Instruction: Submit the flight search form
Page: home
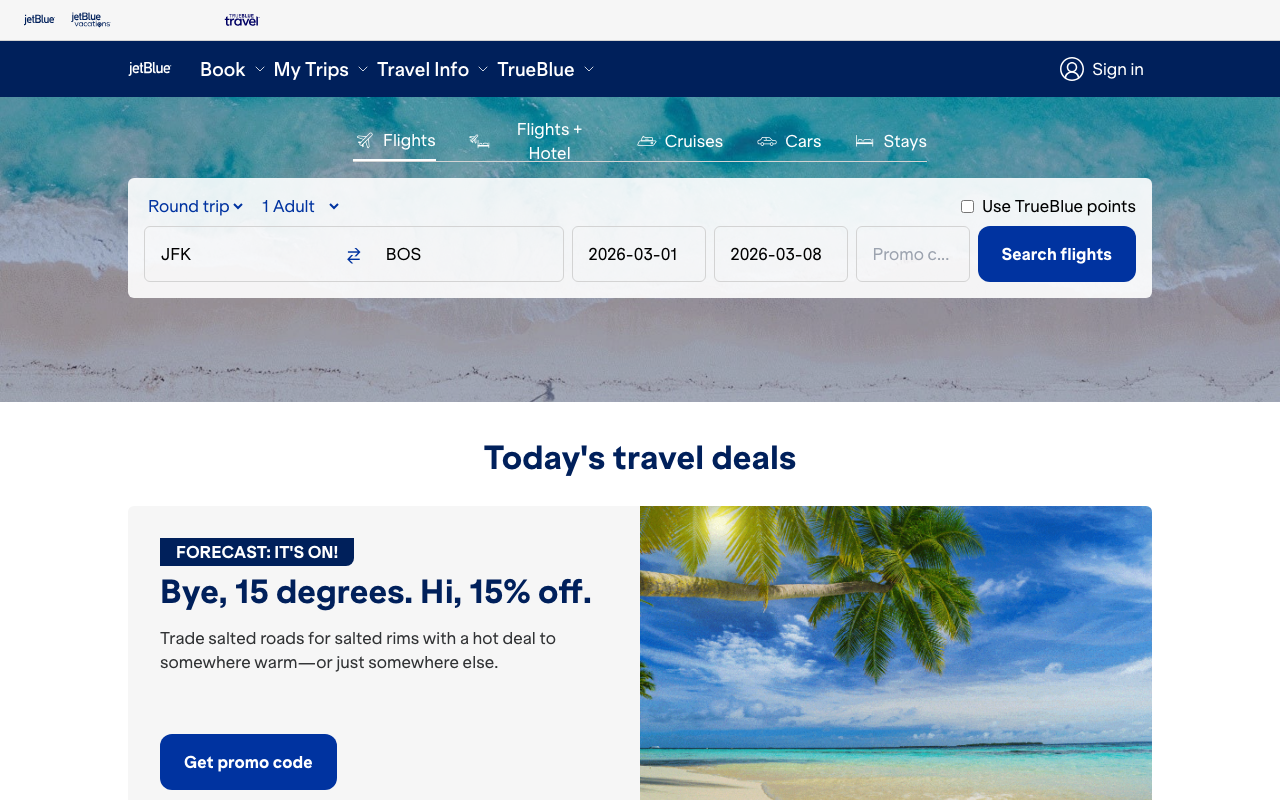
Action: click